Interaction volume radius: 10 \u00c5
Interaction volume height: 30 \u00c5
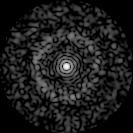
Disorder parameter: 0.8489